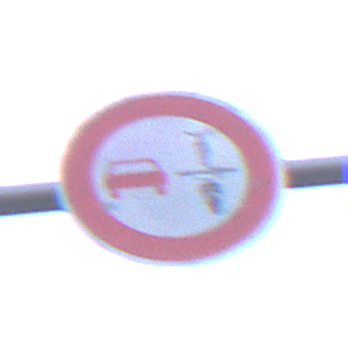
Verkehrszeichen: VerbotUeberholenEinspurigeFahrzeuge
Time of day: SunriseSunset
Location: Outdoor (Urban)
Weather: PartlyCloudy
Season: NotSpecified
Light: Natural